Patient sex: M
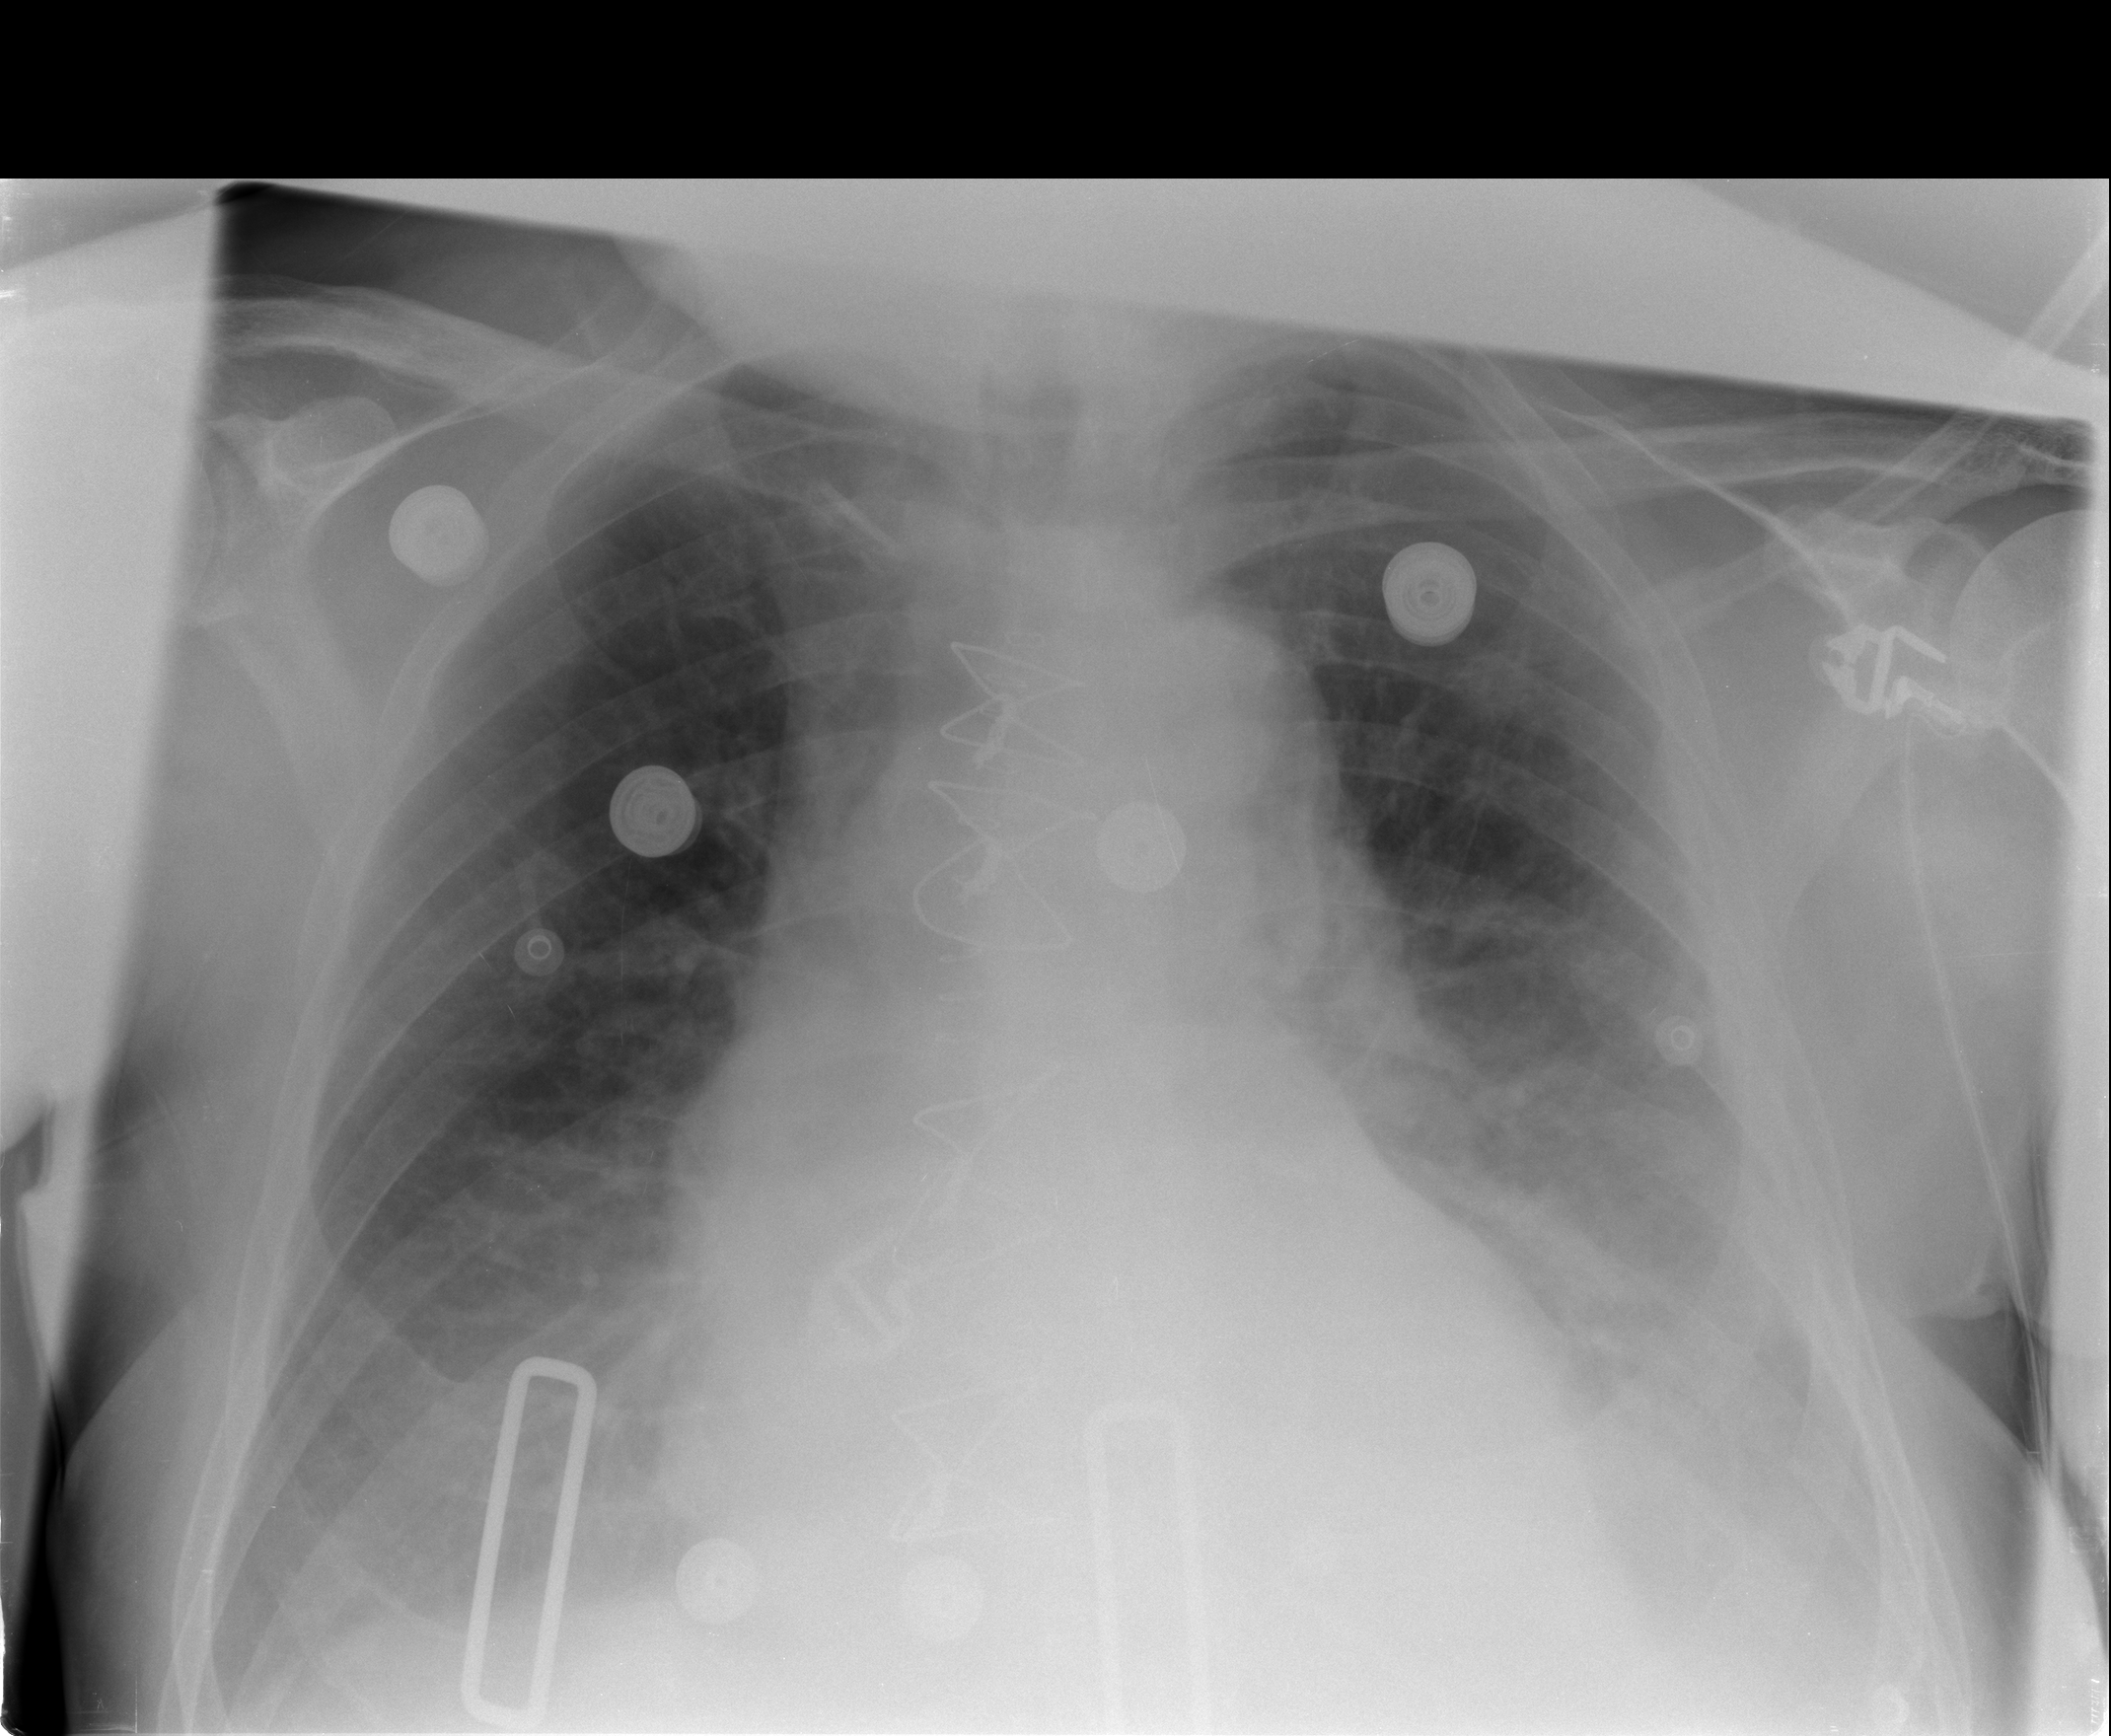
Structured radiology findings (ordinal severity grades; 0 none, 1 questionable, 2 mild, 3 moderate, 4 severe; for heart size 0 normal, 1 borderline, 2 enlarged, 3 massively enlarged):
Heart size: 1
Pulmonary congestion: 2
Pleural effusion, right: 1
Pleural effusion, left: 2
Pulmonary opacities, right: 0
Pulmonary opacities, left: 0
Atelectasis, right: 2
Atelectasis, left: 2